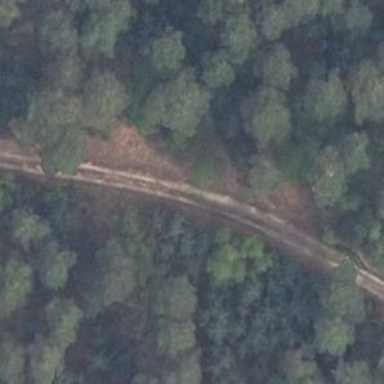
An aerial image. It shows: Grass track road with grade 5 tracktype.